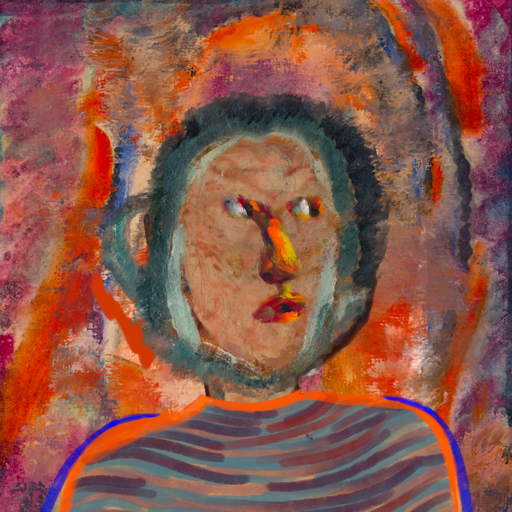
Background: Experience, Head And Neck Side: Orphan, Face Side: An_Impression, Bust: Experience, Hair Side: Boggyland, Head Accessory: Blank, Second Necklace: Blank, Necklace: Blank, Baby: Blank